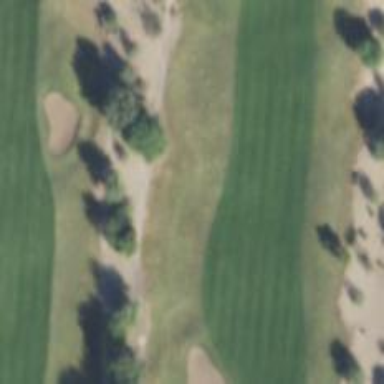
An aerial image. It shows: Golf hole.